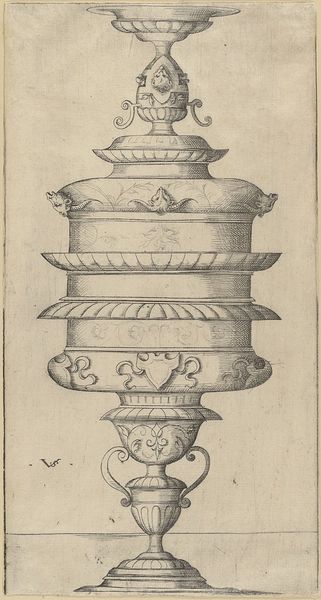
Titel: Doppelpokal
Künstler: Virgil Solis
Standort: Hamburg
Institution: Museum für Kunst und Gewerbe Hamburg
Schlagwörter: tiere, ornament, barock, renaissance, krug, vase, papier, grafik, graphik, dekoration, ornamente, verzierung, stuck, fotografie, photographie, becher, maske, druckgraphik, druckgrafik, stich, kunstgewerbe, pokal, kupferstich, kunsthandwerk, arabeske, rollwerk, tierornament, gerippt, reproduktionen, industriedesign, druckerzeugnisse, fabergé, gefäß, behälter, ornamentstich, vorlageblätter, doppelpokal, aigikranion